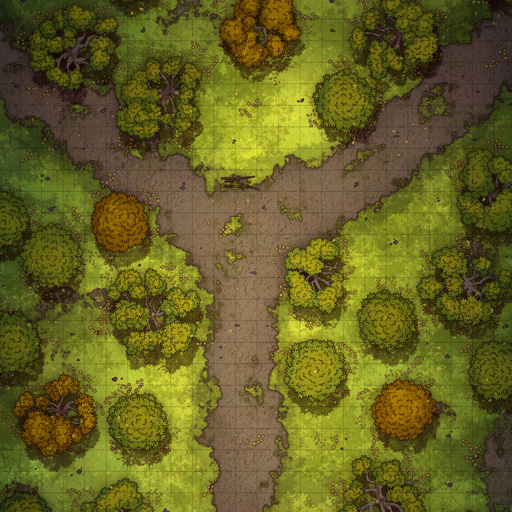
A D&D Grid Map y shaped road with trees (Forest Path Bifurcation Map)